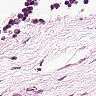
Metastatic tissue present: no